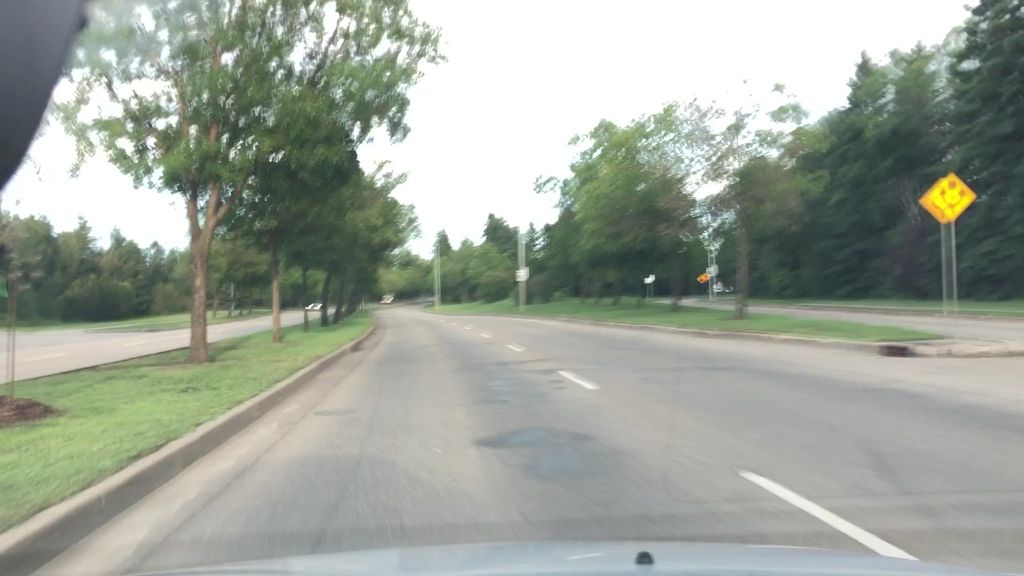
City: edmonton